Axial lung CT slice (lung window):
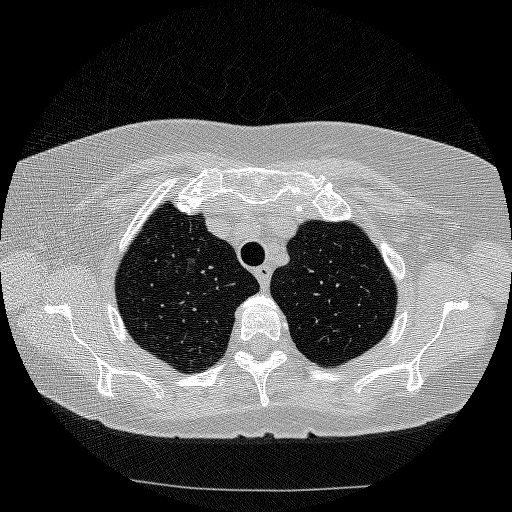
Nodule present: no